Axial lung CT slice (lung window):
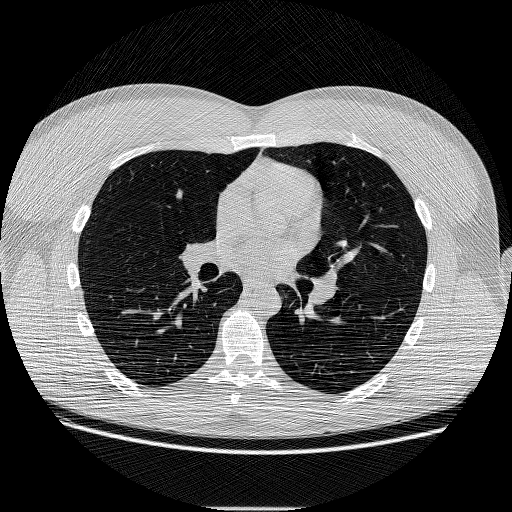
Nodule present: no